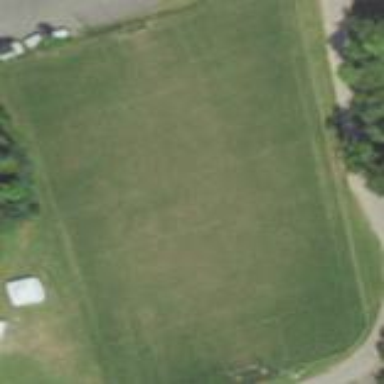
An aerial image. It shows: Soccer pitch for leisureland activities.